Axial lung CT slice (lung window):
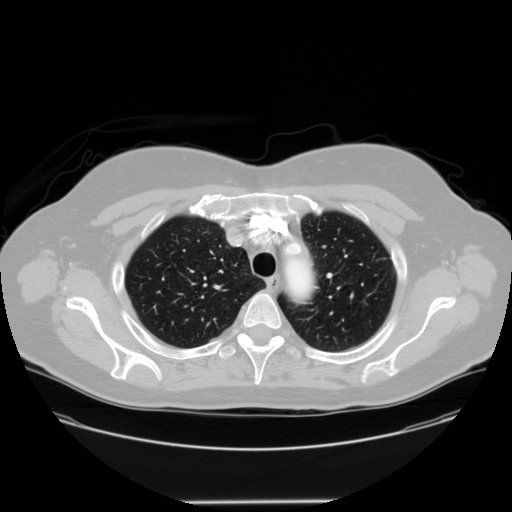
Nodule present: no